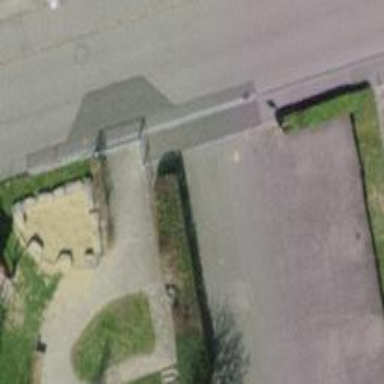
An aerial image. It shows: Gate.